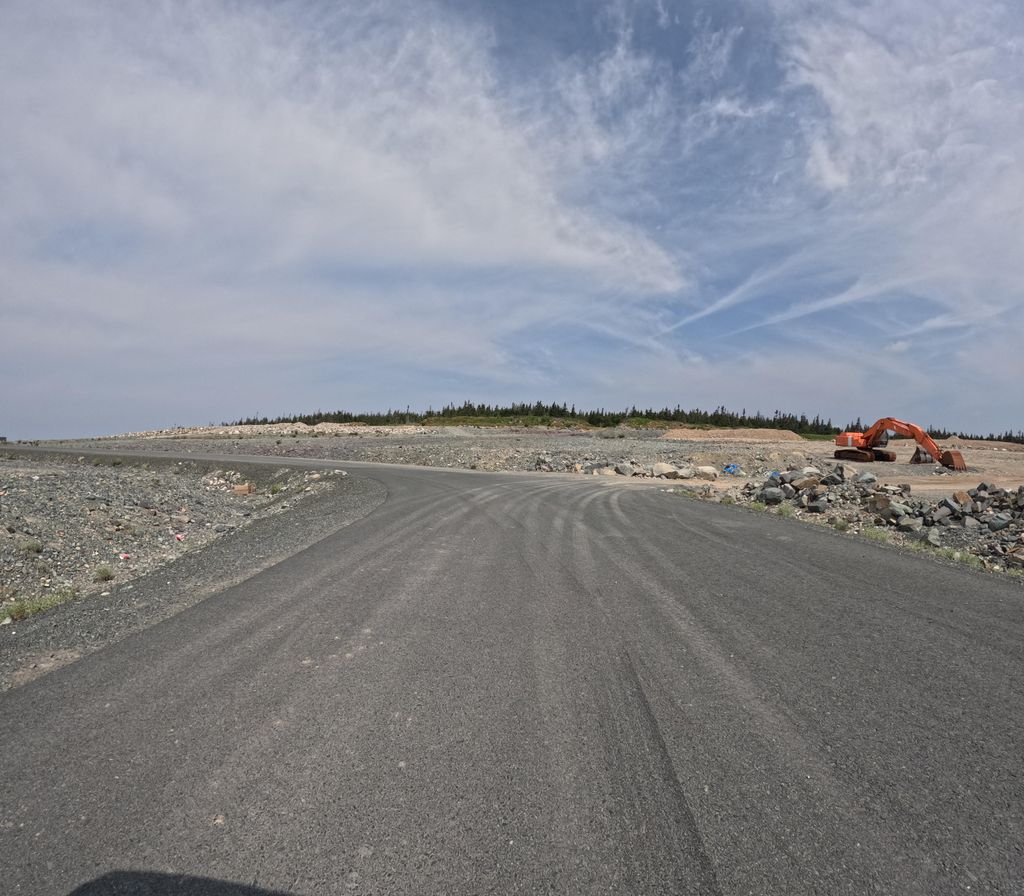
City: st_johns